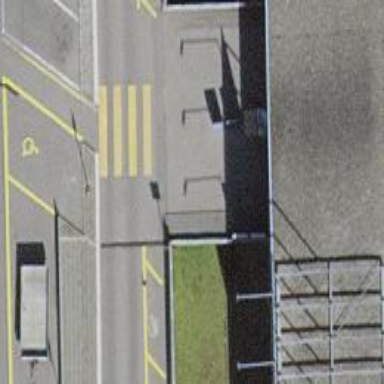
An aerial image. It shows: Uncontrolled zebra crossing on the road.